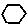
Label: hexagon